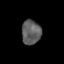
Tissue: prostate
Cell type: T cells
Senescence score: 0.3569
Nuclear area (px): 462
Mean DAPI intensity: 93.229